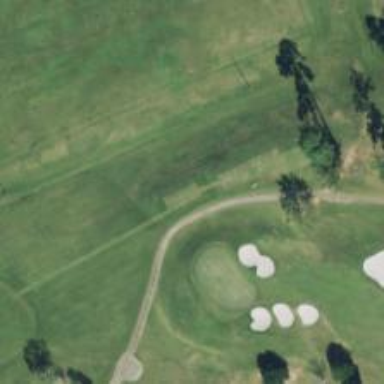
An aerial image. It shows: Service road alongside golf path.